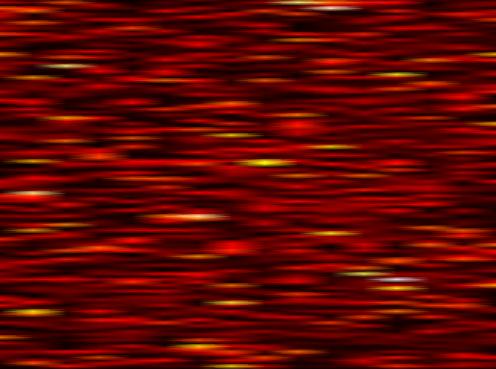
Label: OFDM